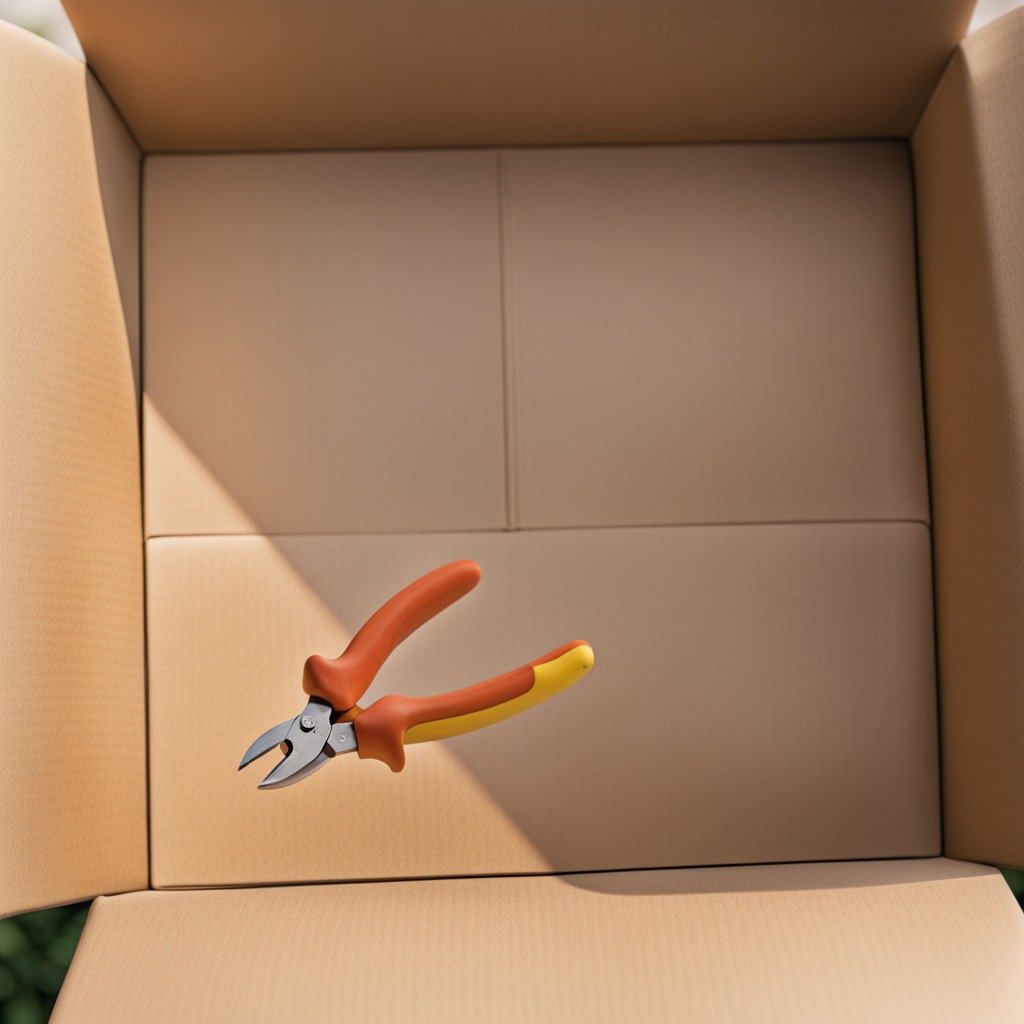
A plier is lying on a clean dry cardboard box surface in an outdoor workshop during daytime bright natural light soft shadows slightly creased but